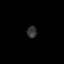
Tissue: lung
Cell type: Epithelial cells
Senescence score: 0.1633
Nuclear area (px): 105
Mean DAPI intensity: 55.219